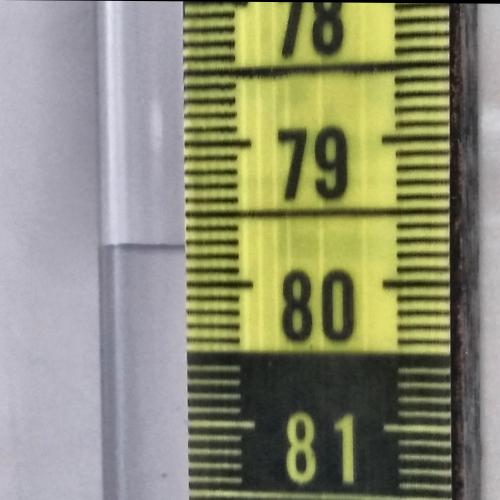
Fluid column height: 79.7 cm